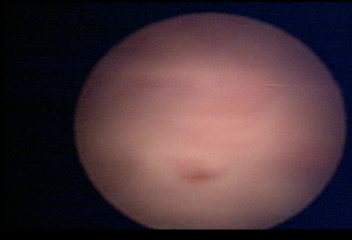
Modality: WLC
Class: Normal mucosa
Bladder cancer association: No